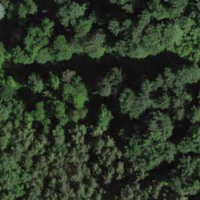
EUNIS habitat code: 41
Species observed at this site:
Tussilago farfara